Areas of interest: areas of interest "Transportation stations"
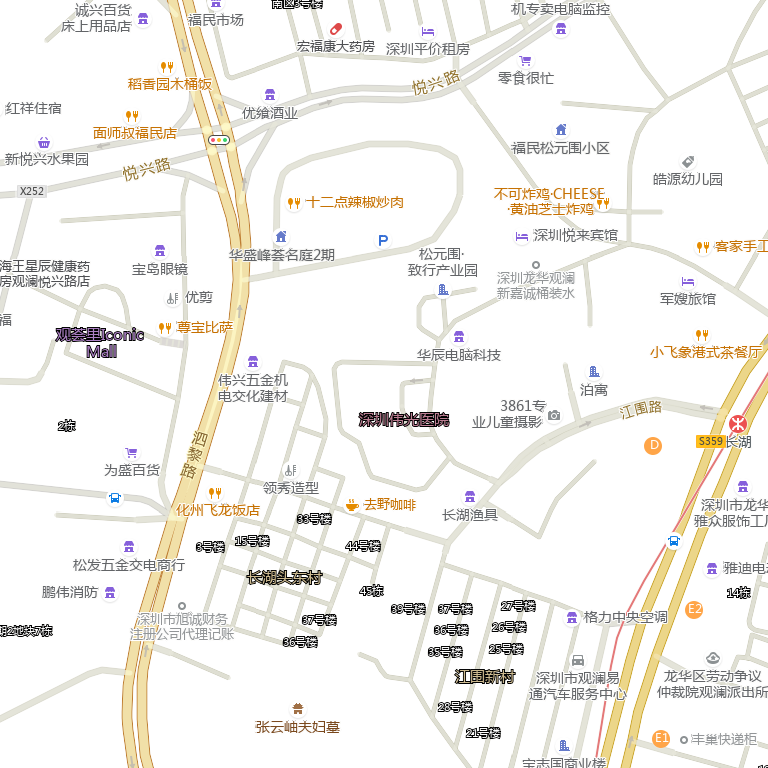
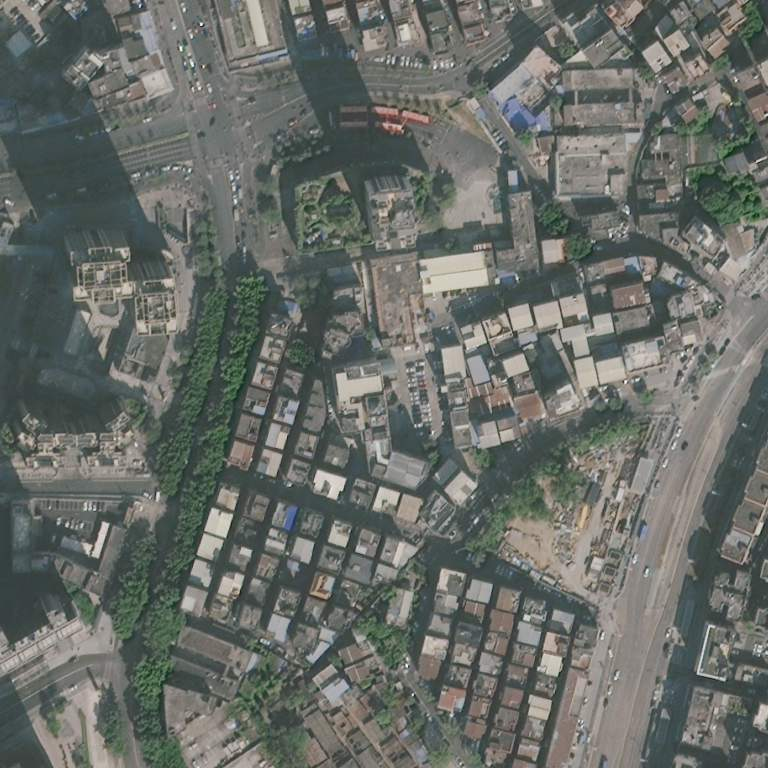